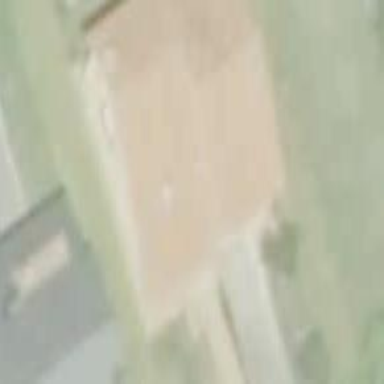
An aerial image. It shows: Simple house.